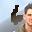
Label: 6